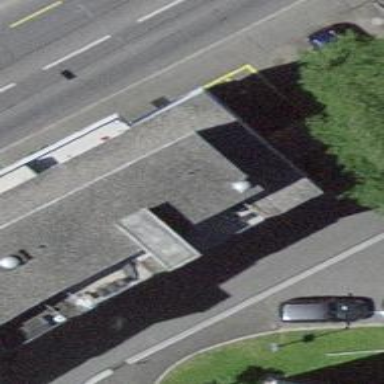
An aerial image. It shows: Car repair shop.